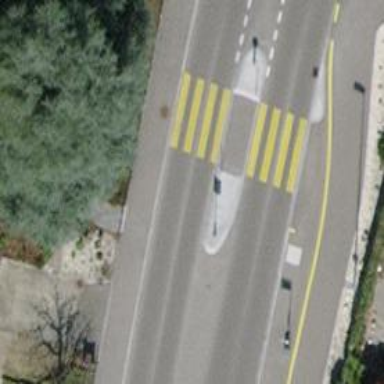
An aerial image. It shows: Uncontrolled zebra crossing with central island.